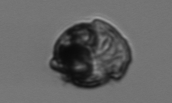
Label: Proterythropsis